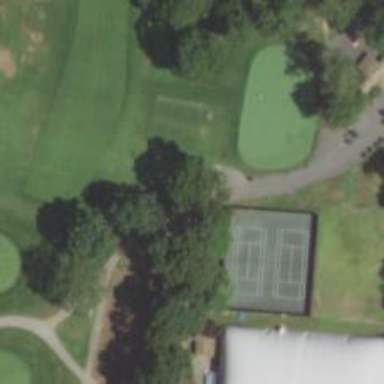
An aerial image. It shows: Path designated for golf carts.